Question: I'm trying to achieve a fixed width centred layout with headings that 'stretch' to the edge of the users browser. Like this...

Any ideas how I can achieve this?
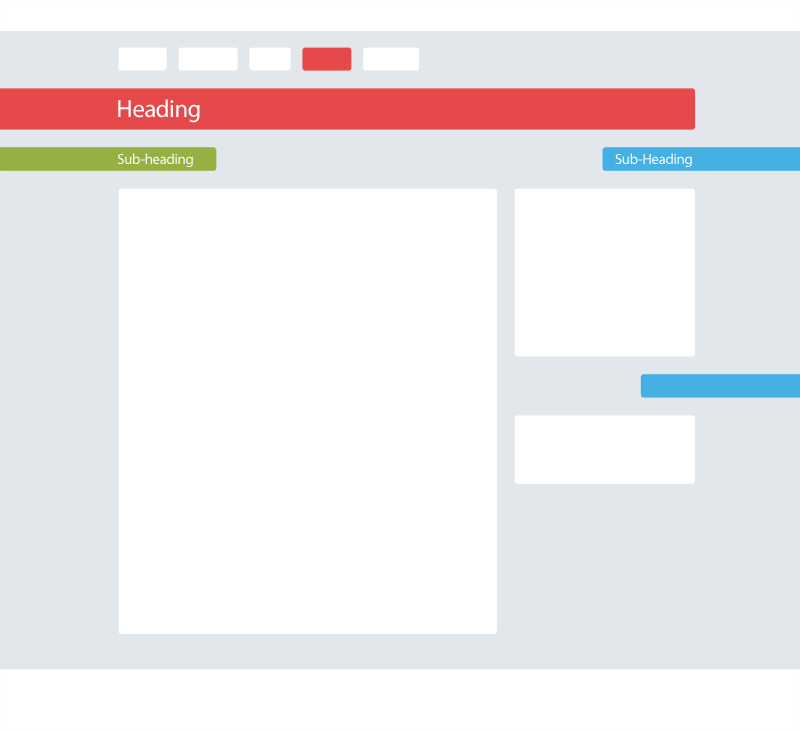
Answer: This works splendidly. It could use some refinements, but the idea is quite solid.
<URL>
'''
html, body {
margin: 0;
padding: 0;
border: 0;
overflow-x: hidden
}
body {
background: #eee
}
#container {
width: 80%;
margin: 0 auto;
background: #bbb;
}
#menu {
overflow: auto
}
#menu li {
float: left;
width: 40px;
margin: 5px;
height: 24px;
background: #fff
}
h1, h1 span, h2, h2 span {
padding: 3px 0;
height: 25px;
}
h1, h2 {
position: relative;
margin: 9px 0
}
h1 span, h2.left span {
display: block;
position: absolute;
width: 100%;
left: -100%;
top: 0
}
h2.right span {
display: block;
position: absolute;
width: 102%;
left: 100%;
top: 0
}
h1 {
background: red;
width: 80%
}
h1 span {
background: blue /* blue for demonstration purposes */
}
h2.left {
background: red;
width: 30%;
float: left
}
h2.left span {
background: blue /* blue for demonstration purposes */
}
h2.right {
background: red;
width: 30%;
float: right
}
h2.right span {
background: blue /* blue for demonstration purposes */
}
#content {
clear: both
}
'''
'''
<div id="container">
<h1><span></span>Heading</h1>
<h2 class="left"><span></span>Sub-heading</h2>
<h2 class="right">Sub-heading<span></span></h2>
<div id="content">
Hi!
</div>
</div>
'''